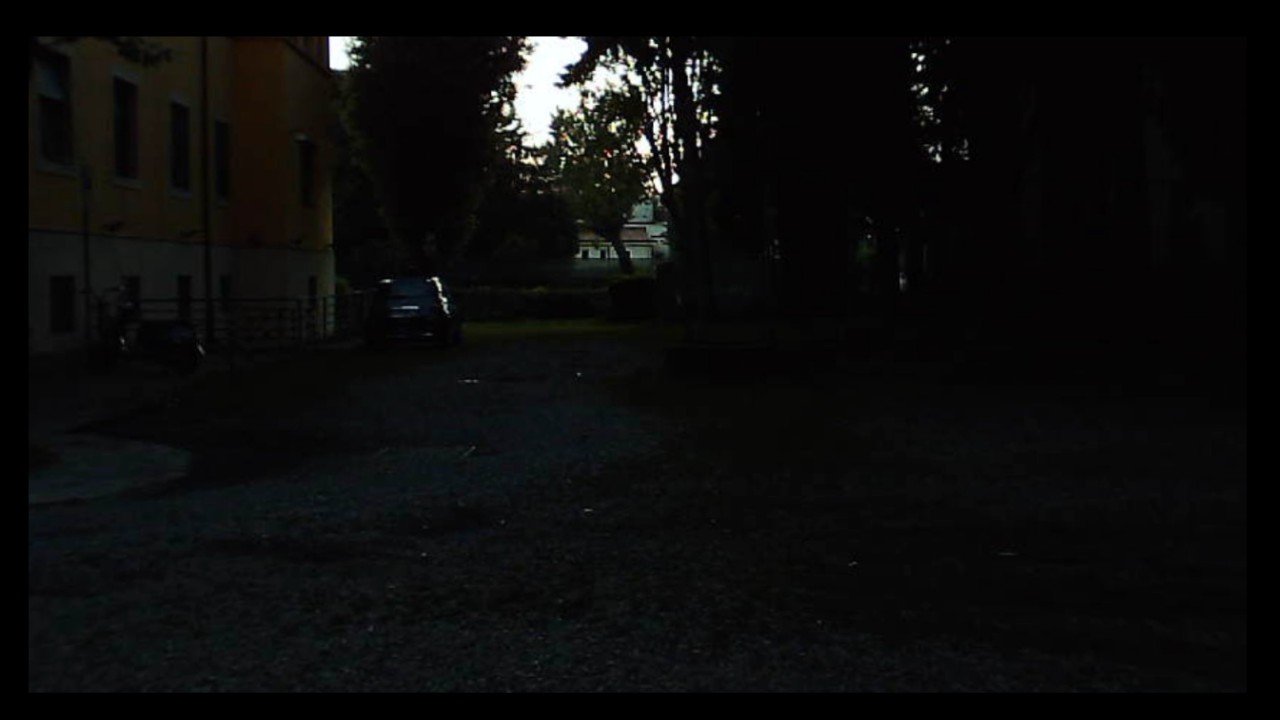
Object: DJI Mini 3